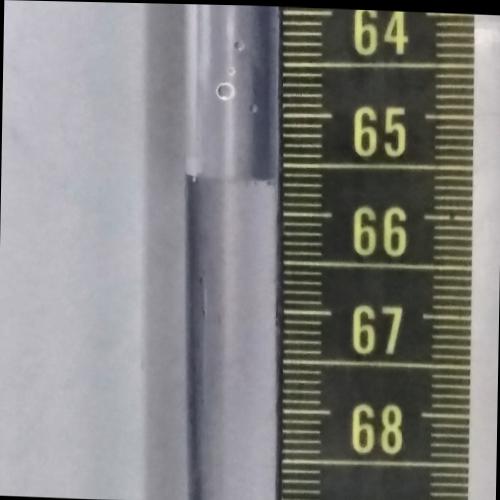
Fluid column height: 65.7 cm